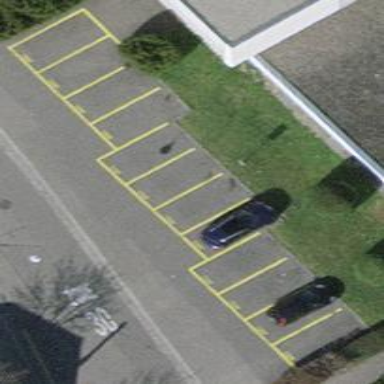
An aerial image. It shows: Street side parking area.